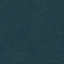
Land use / land cover: Forest